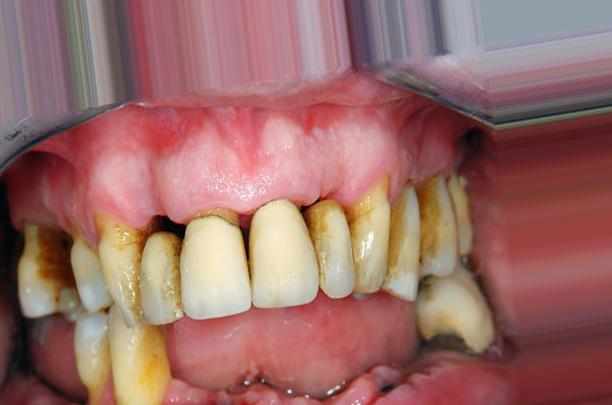
Condition: Tooth Discoloration